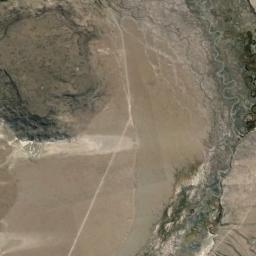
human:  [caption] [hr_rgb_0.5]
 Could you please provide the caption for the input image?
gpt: The white desert is next to the green land .

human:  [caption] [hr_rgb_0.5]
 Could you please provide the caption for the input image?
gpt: It is a large piece of yellow desert with many sand dunes and brown gullys with a narrow road passes through it .

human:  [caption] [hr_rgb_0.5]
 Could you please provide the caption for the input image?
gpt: There are patches in this desert .

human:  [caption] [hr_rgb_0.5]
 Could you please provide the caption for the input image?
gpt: The desert has brown soil and some mountains and a road goes through the desert .

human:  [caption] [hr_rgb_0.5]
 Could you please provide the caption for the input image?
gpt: A brown desert covered with bare land .